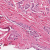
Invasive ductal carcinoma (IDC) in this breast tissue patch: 0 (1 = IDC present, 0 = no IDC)